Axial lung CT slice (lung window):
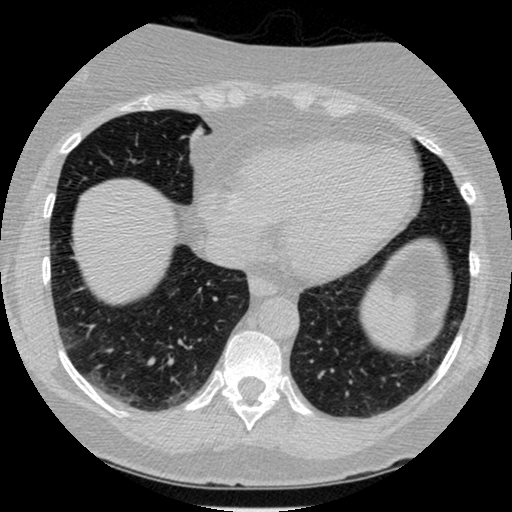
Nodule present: no